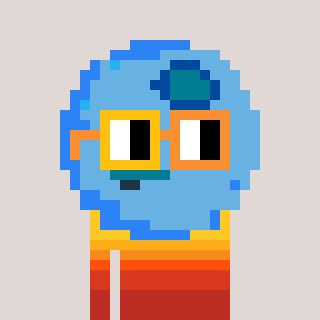
a pixel art character with square yellow and orange glasses, a blueberry-shaped head and a grayscale-colored body on a warm background